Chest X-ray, PA view. Patient: 48 years old, sex F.
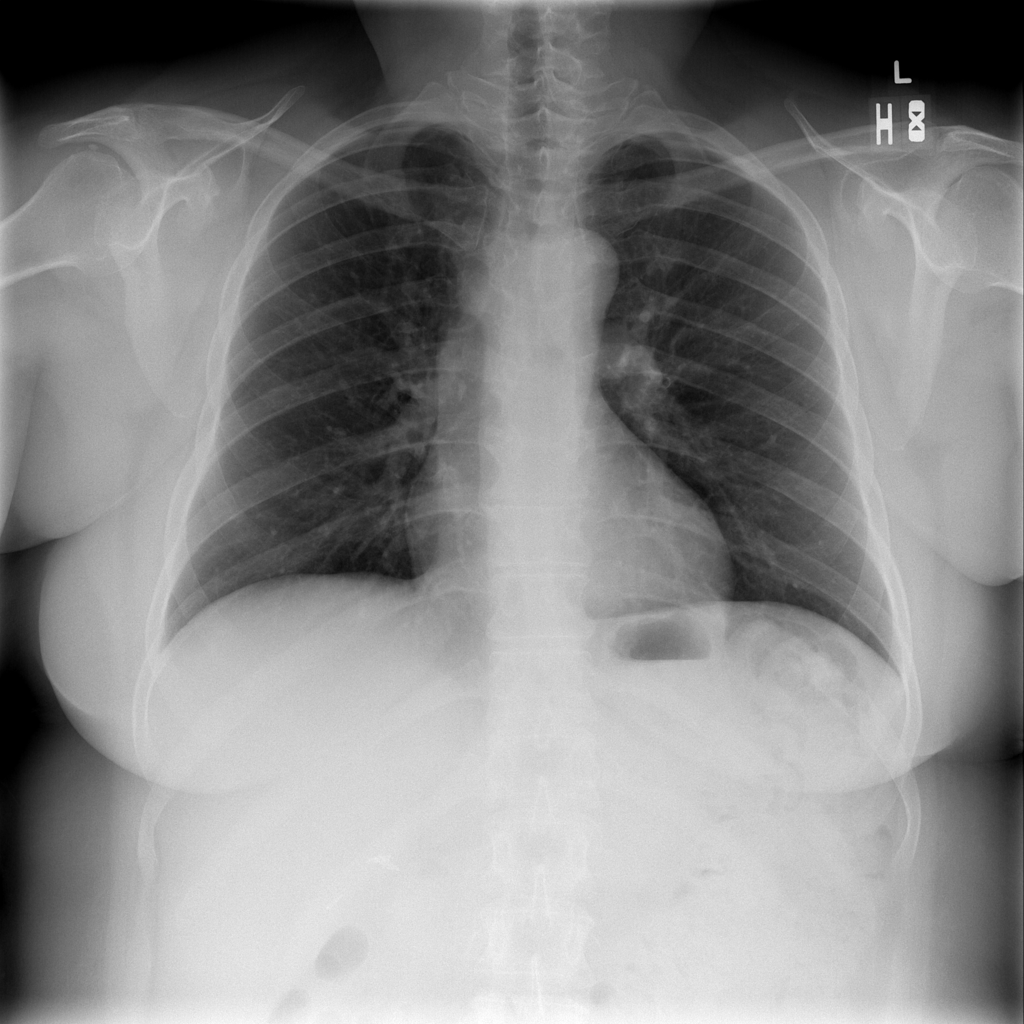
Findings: No Finding